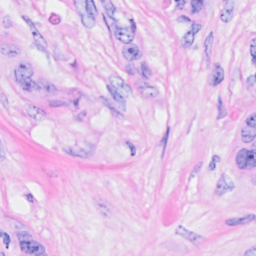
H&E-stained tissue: Breast